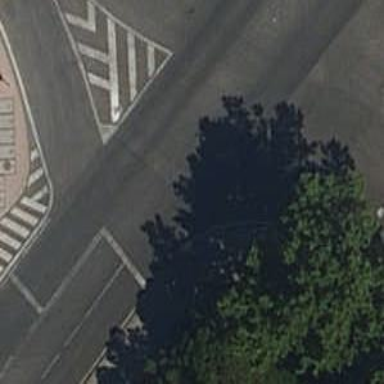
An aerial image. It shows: Kerb serving as barrier.